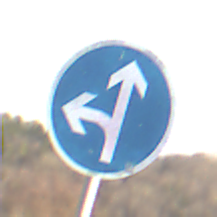
Verkehrszeichen: VorgeschriebeneFahrtrichtungGeradeausOderLinks
Umgebung: Outdoor, Nature
Tageszeit: MorningAfternoon
Wetter: PartlyCloudy
Licht: Natural
Jahreszeit: NotSpecified
Kontrast: HighContrast